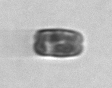
Label: Thalassiosira